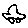
Label: car